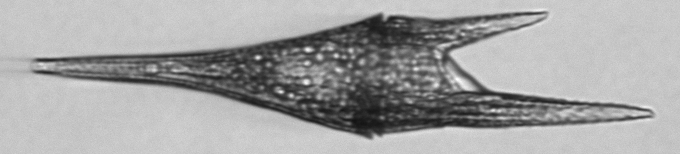
Label: Tripos_furca